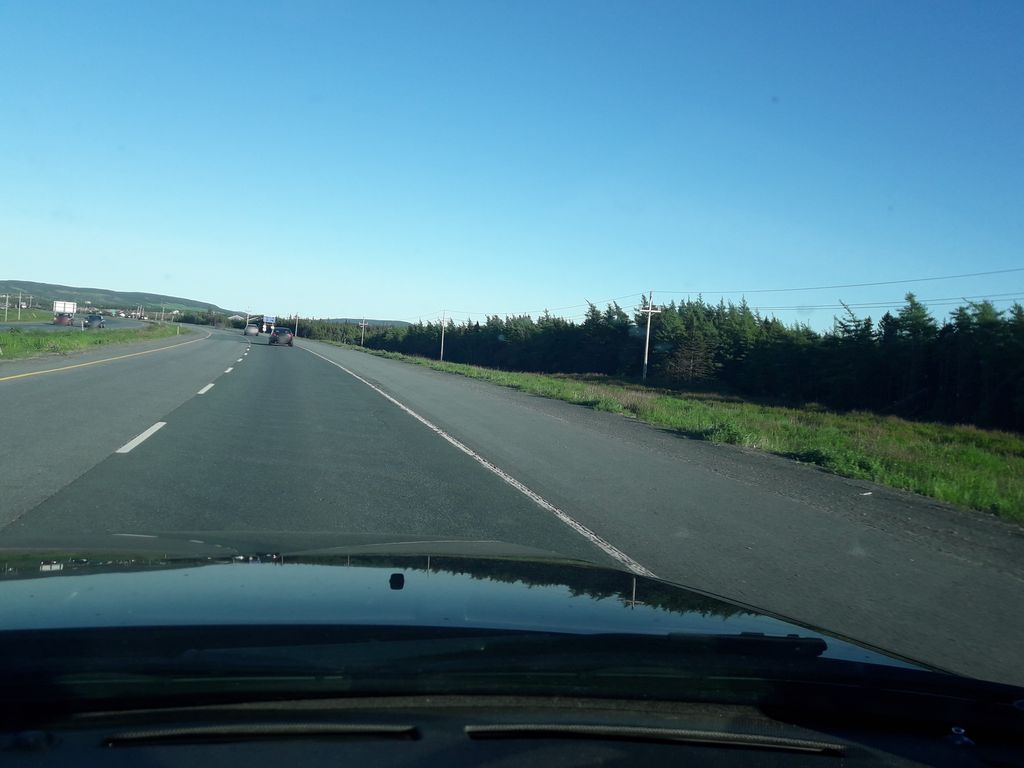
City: st_johns